Field crop: maize
Growth stage: 1
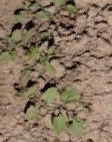
Species: convolvulus